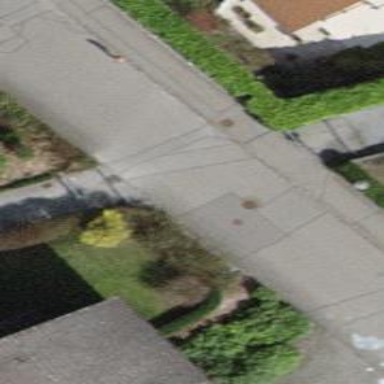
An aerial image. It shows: Footway with surface of fine gravel.